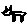
Label: cat